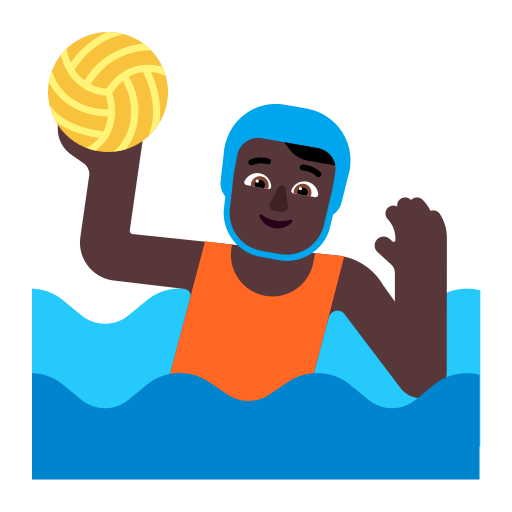
person playing water polo flat dark